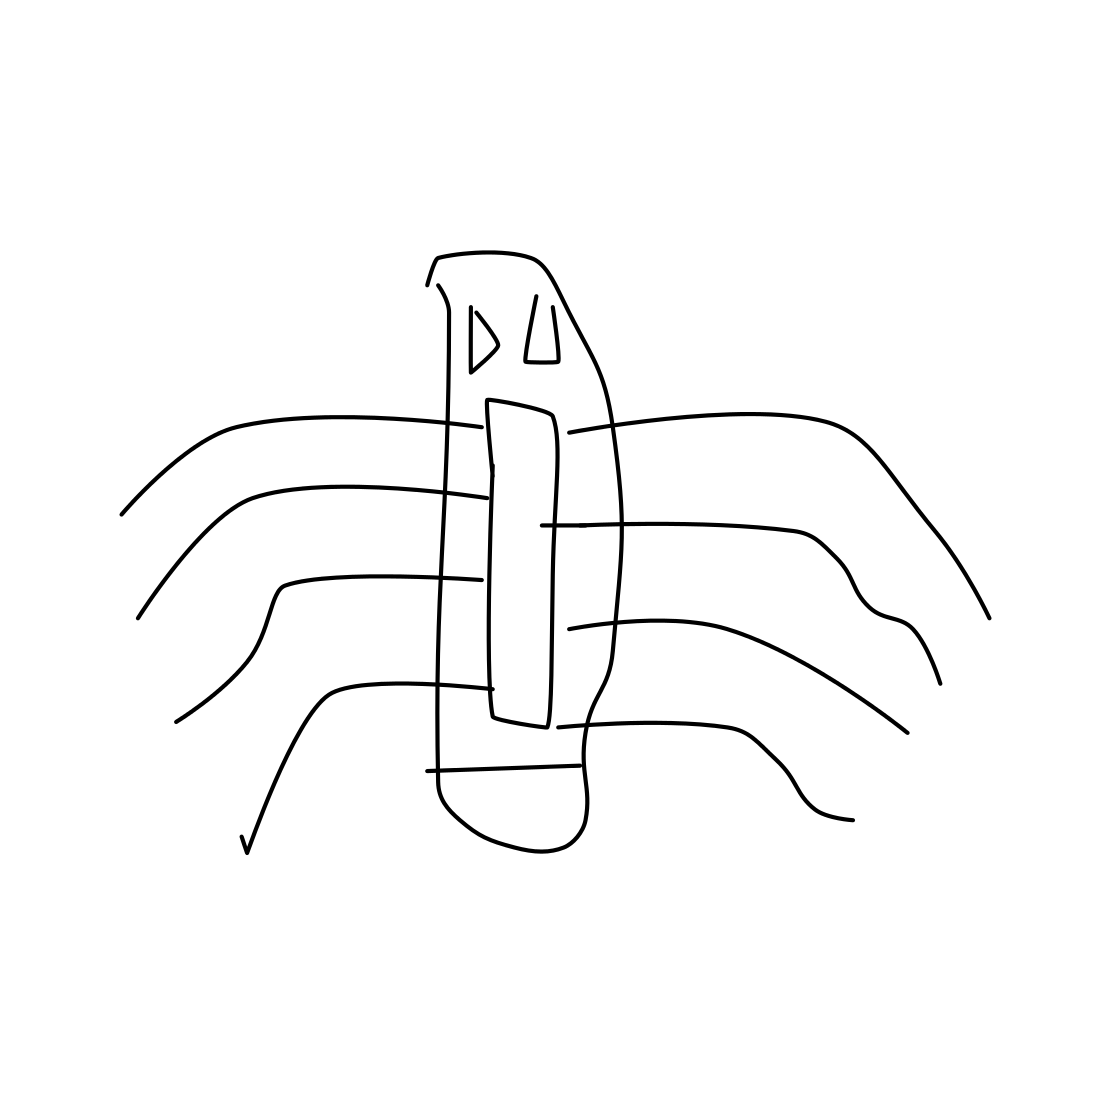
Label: spider